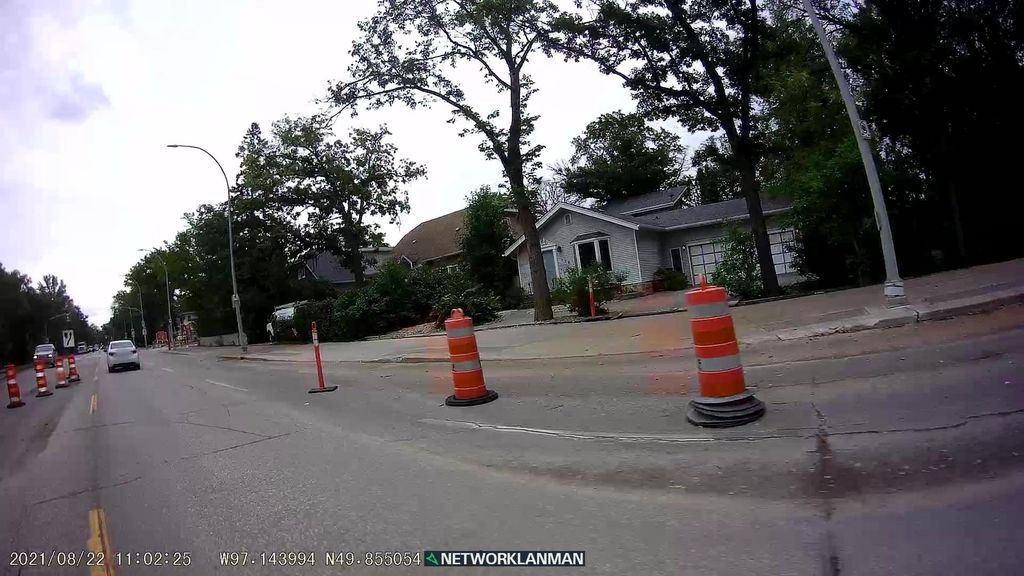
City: winnipeg